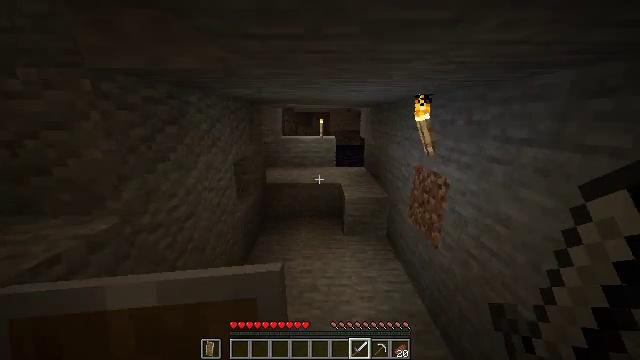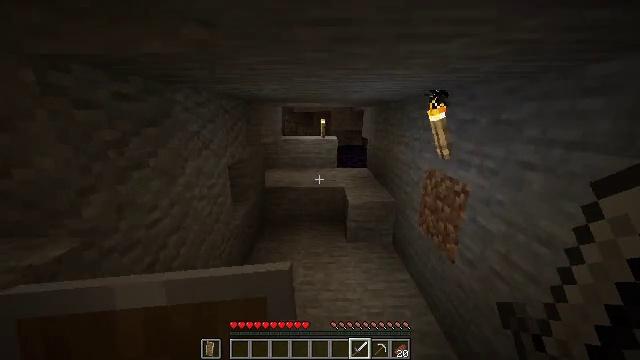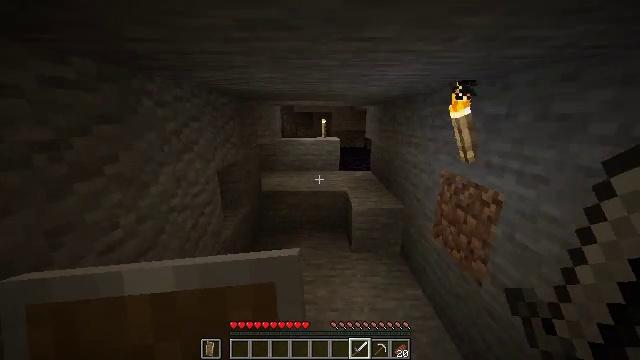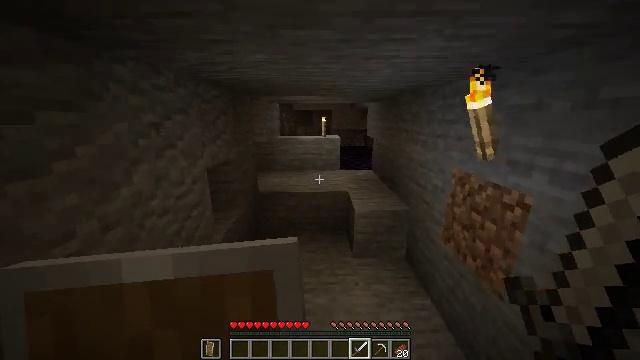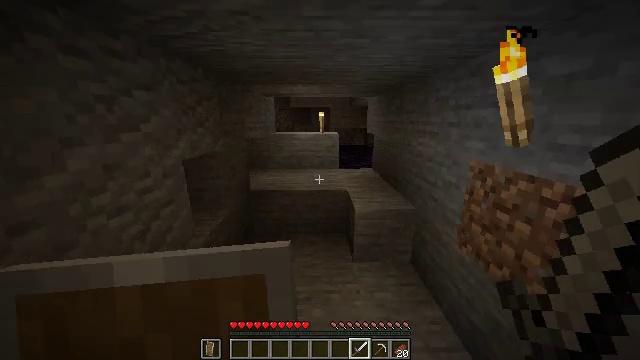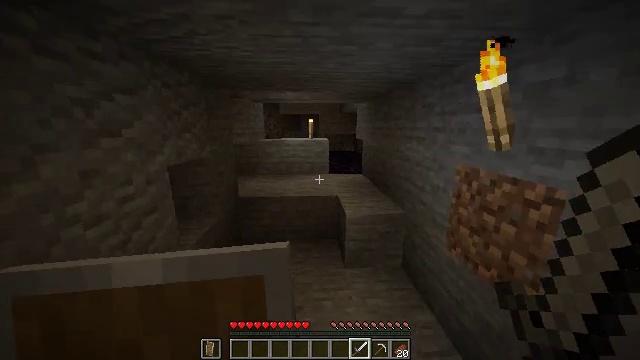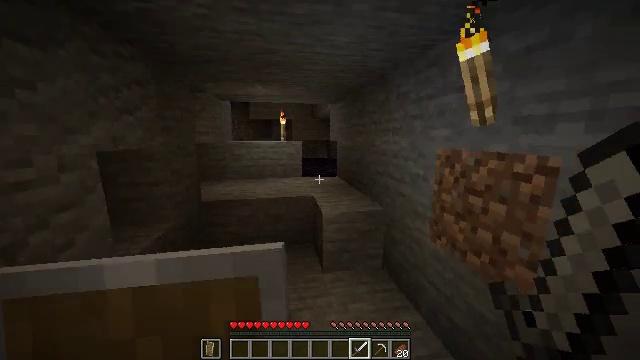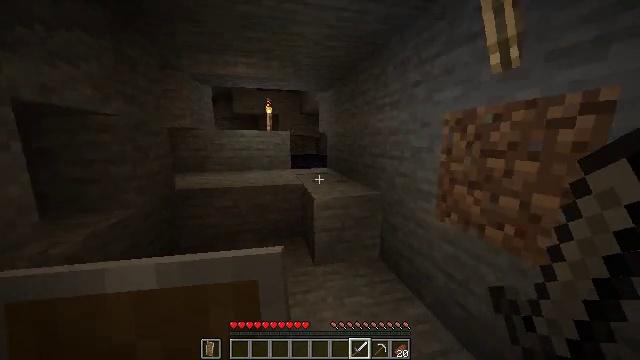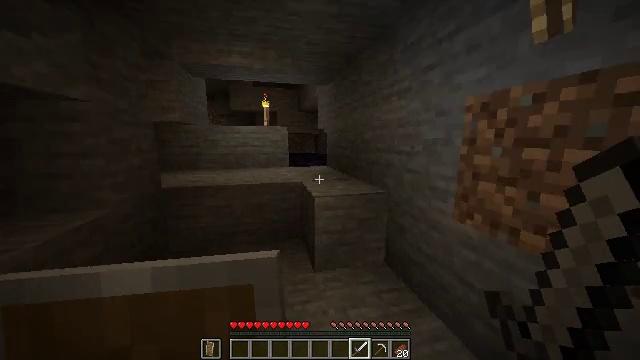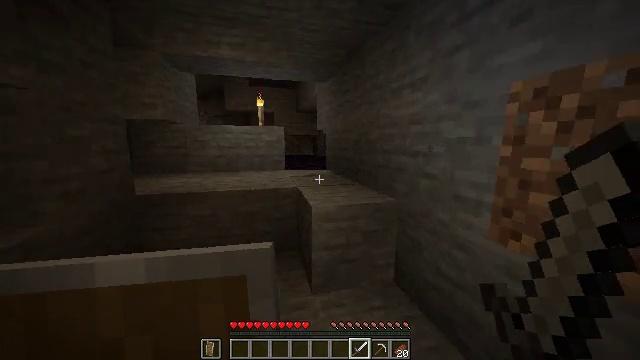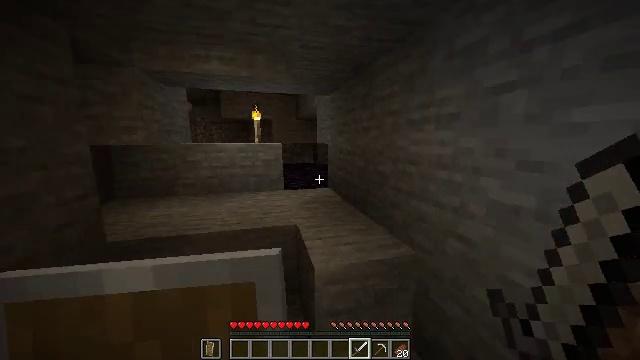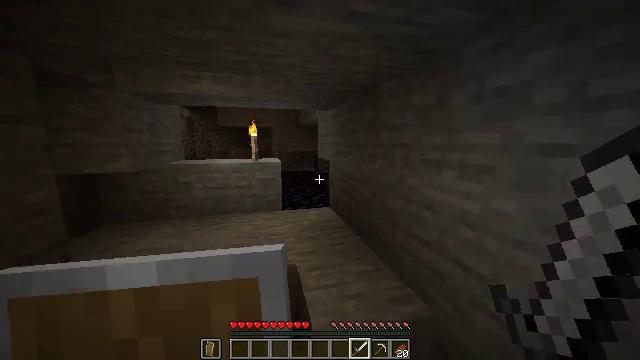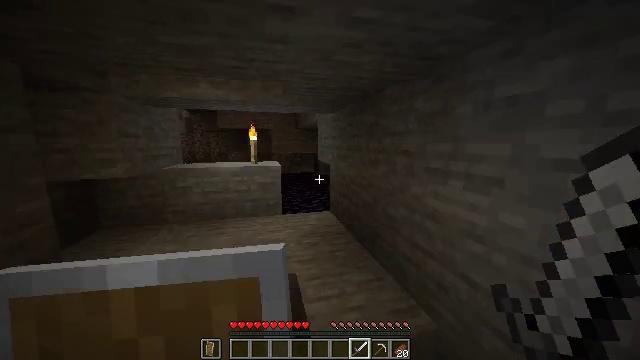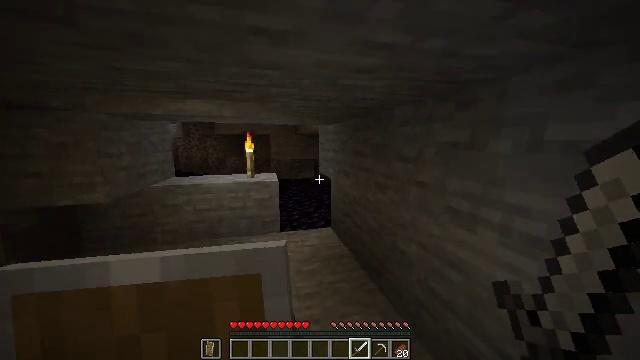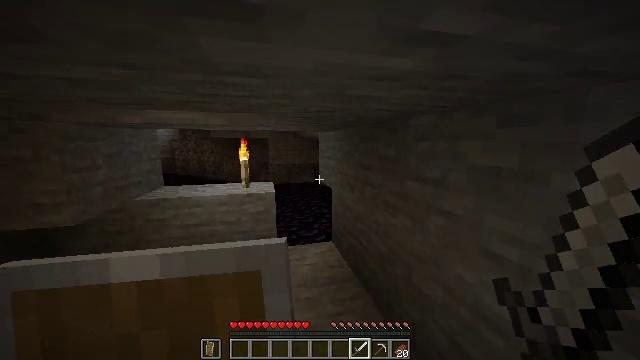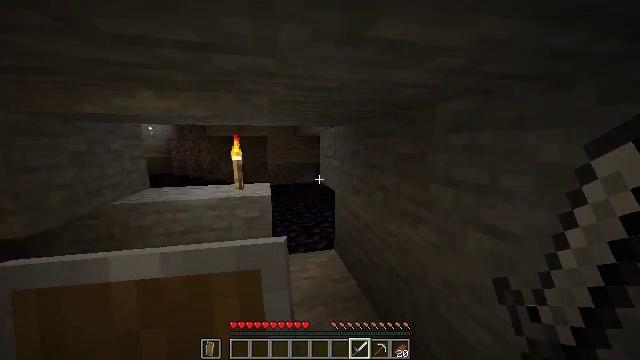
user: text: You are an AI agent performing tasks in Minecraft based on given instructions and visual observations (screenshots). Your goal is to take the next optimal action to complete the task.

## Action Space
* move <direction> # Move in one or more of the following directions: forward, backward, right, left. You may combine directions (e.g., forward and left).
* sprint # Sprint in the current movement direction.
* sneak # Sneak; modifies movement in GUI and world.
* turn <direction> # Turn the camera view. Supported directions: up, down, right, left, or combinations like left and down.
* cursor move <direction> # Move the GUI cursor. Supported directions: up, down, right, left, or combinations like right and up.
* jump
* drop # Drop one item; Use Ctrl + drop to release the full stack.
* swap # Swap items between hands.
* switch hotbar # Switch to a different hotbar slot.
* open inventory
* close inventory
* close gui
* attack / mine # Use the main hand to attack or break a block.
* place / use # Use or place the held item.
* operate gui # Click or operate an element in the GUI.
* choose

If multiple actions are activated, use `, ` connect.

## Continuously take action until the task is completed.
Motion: motion action
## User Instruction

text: Attack the spawner to disable it.
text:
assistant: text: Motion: move forward
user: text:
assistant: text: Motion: move forward
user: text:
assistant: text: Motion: move forward
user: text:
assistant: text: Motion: move forward
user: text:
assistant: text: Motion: move forward, turn right and up
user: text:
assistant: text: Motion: move forward, turn right and up
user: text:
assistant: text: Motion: move forward, turn right
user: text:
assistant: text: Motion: move forward
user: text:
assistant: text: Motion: move forward
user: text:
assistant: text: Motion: move forward, jump
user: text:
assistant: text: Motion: move forward, jump
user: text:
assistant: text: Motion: move forward, jump
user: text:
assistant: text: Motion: move forward, jump
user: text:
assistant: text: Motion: move forward, jump
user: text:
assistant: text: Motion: move forward, jump
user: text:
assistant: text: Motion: move forward
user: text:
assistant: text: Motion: move forward, turn left
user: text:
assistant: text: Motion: move forward, turn left and down
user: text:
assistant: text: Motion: move forward, turn left
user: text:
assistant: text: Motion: move forward, turn left
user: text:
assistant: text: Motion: move forward
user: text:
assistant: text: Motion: move forward
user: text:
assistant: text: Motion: move forward
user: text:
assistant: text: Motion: move forward
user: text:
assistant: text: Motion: move forward
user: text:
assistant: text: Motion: move forward and move right
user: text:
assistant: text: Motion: move forward and move right, turn left
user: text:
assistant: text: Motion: move forward and move right, turn left
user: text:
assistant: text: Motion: move forward and move right, turn left
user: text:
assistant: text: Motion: move forward and move right